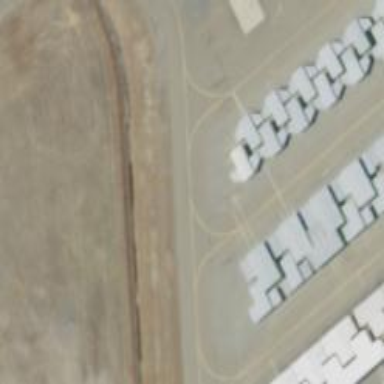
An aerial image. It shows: View of taxiway at the airport.